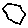
Label: hexagon